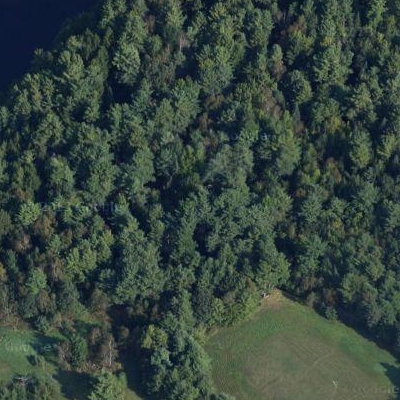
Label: eForest